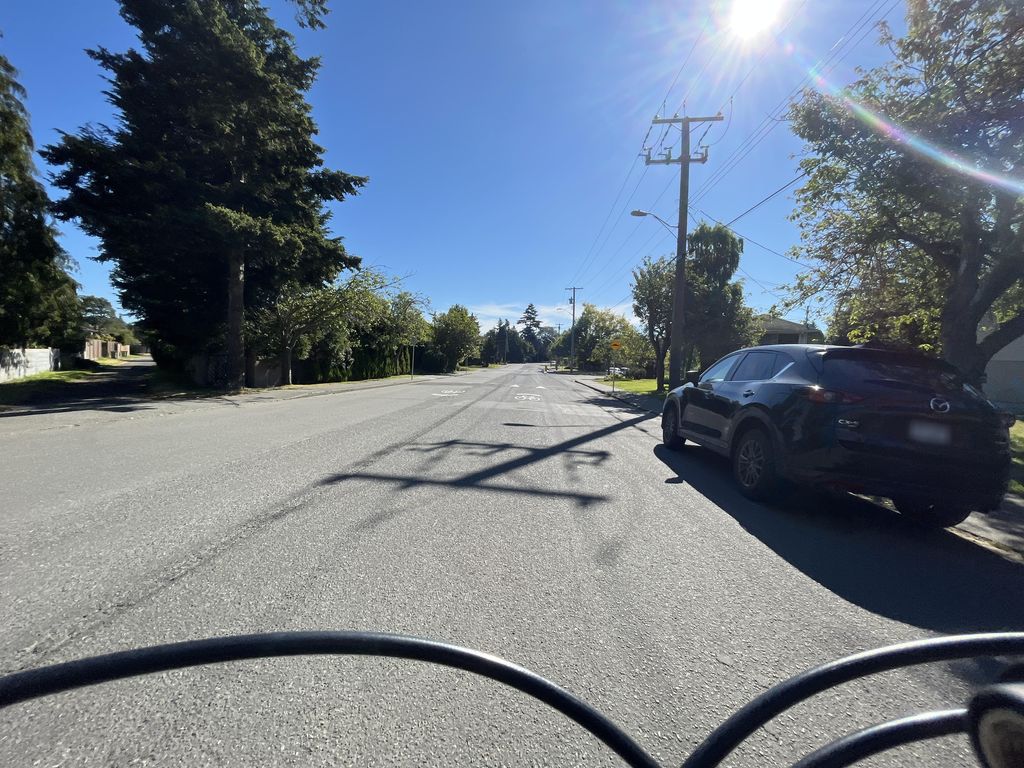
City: victoria